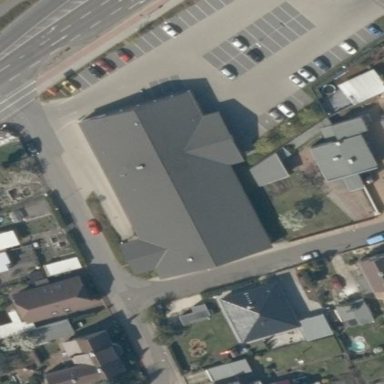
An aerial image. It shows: Supermarket building.